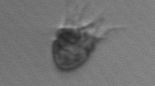
Label: Ciliophora